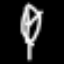
Label: leaf